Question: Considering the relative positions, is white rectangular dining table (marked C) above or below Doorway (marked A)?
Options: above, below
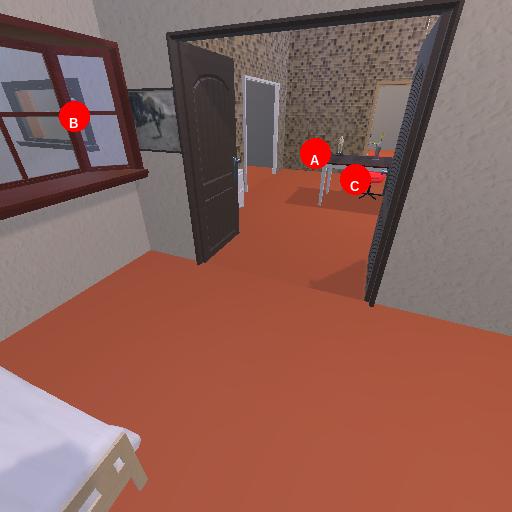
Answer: above